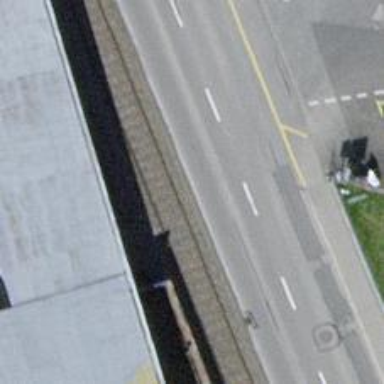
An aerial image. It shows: Bus stop with platform for public transport.